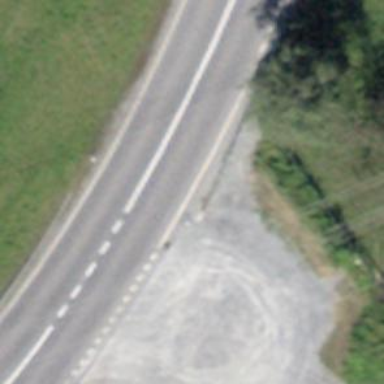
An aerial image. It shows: Bus stop along the road.